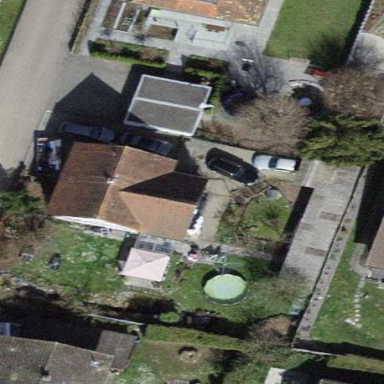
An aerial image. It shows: Building with tiled roof.